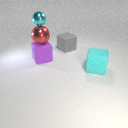
large purple rubber cube below small cyan metal sphere